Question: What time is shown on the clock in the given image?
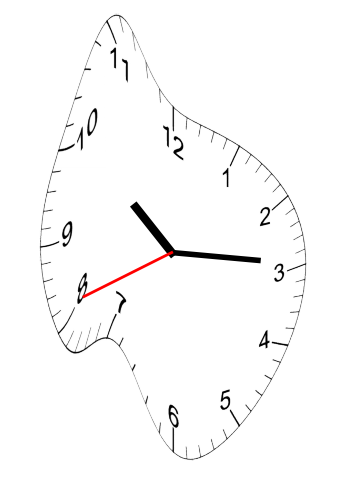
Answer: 10:14:41